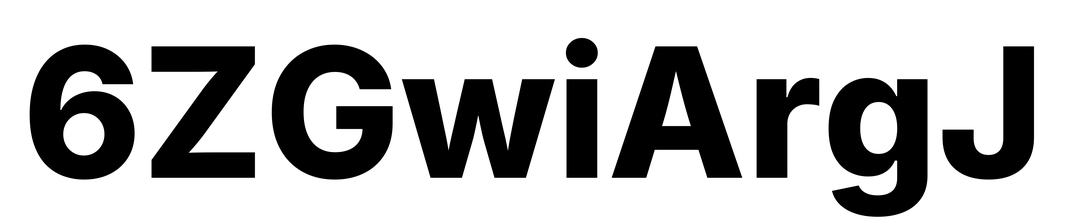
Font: Inter_ExtraBold